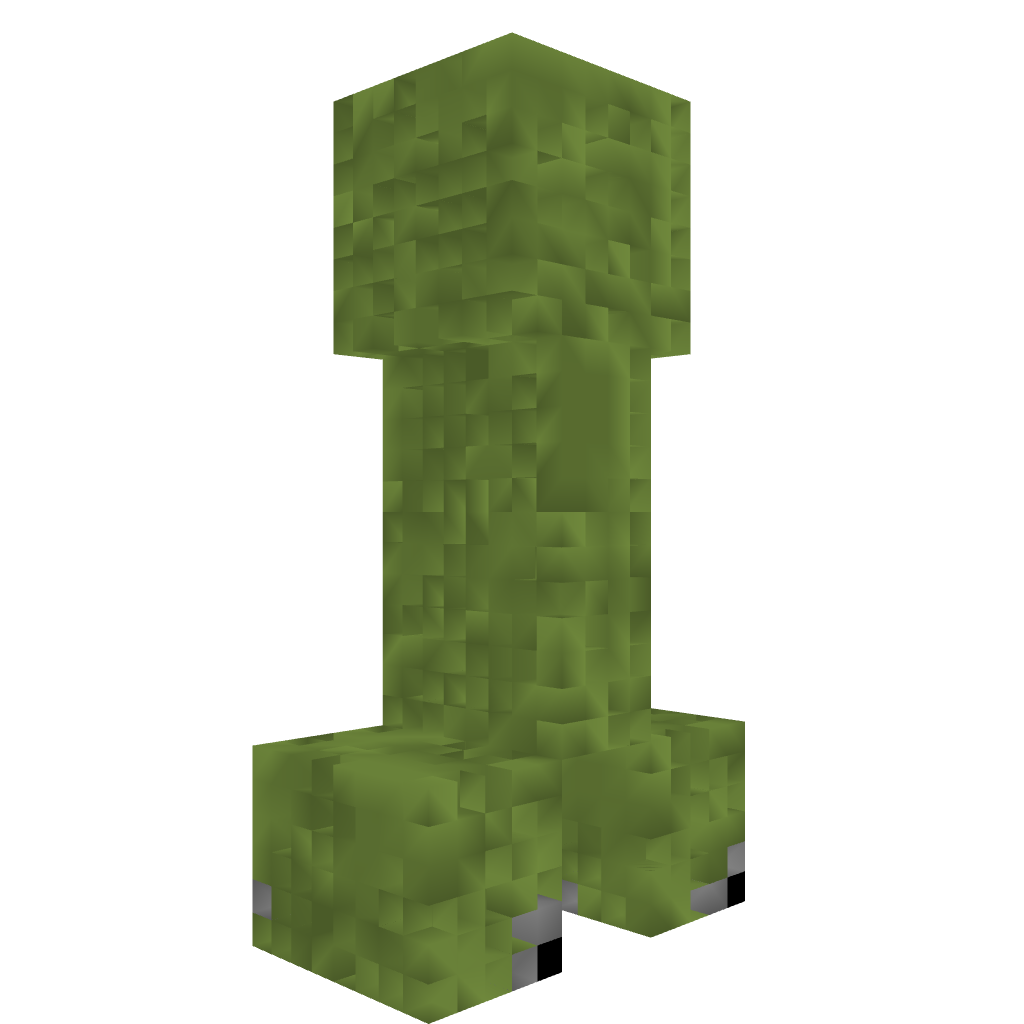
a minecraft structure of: Giant Creeper high quality